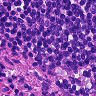
Metastatic tissue present: no